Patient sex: F
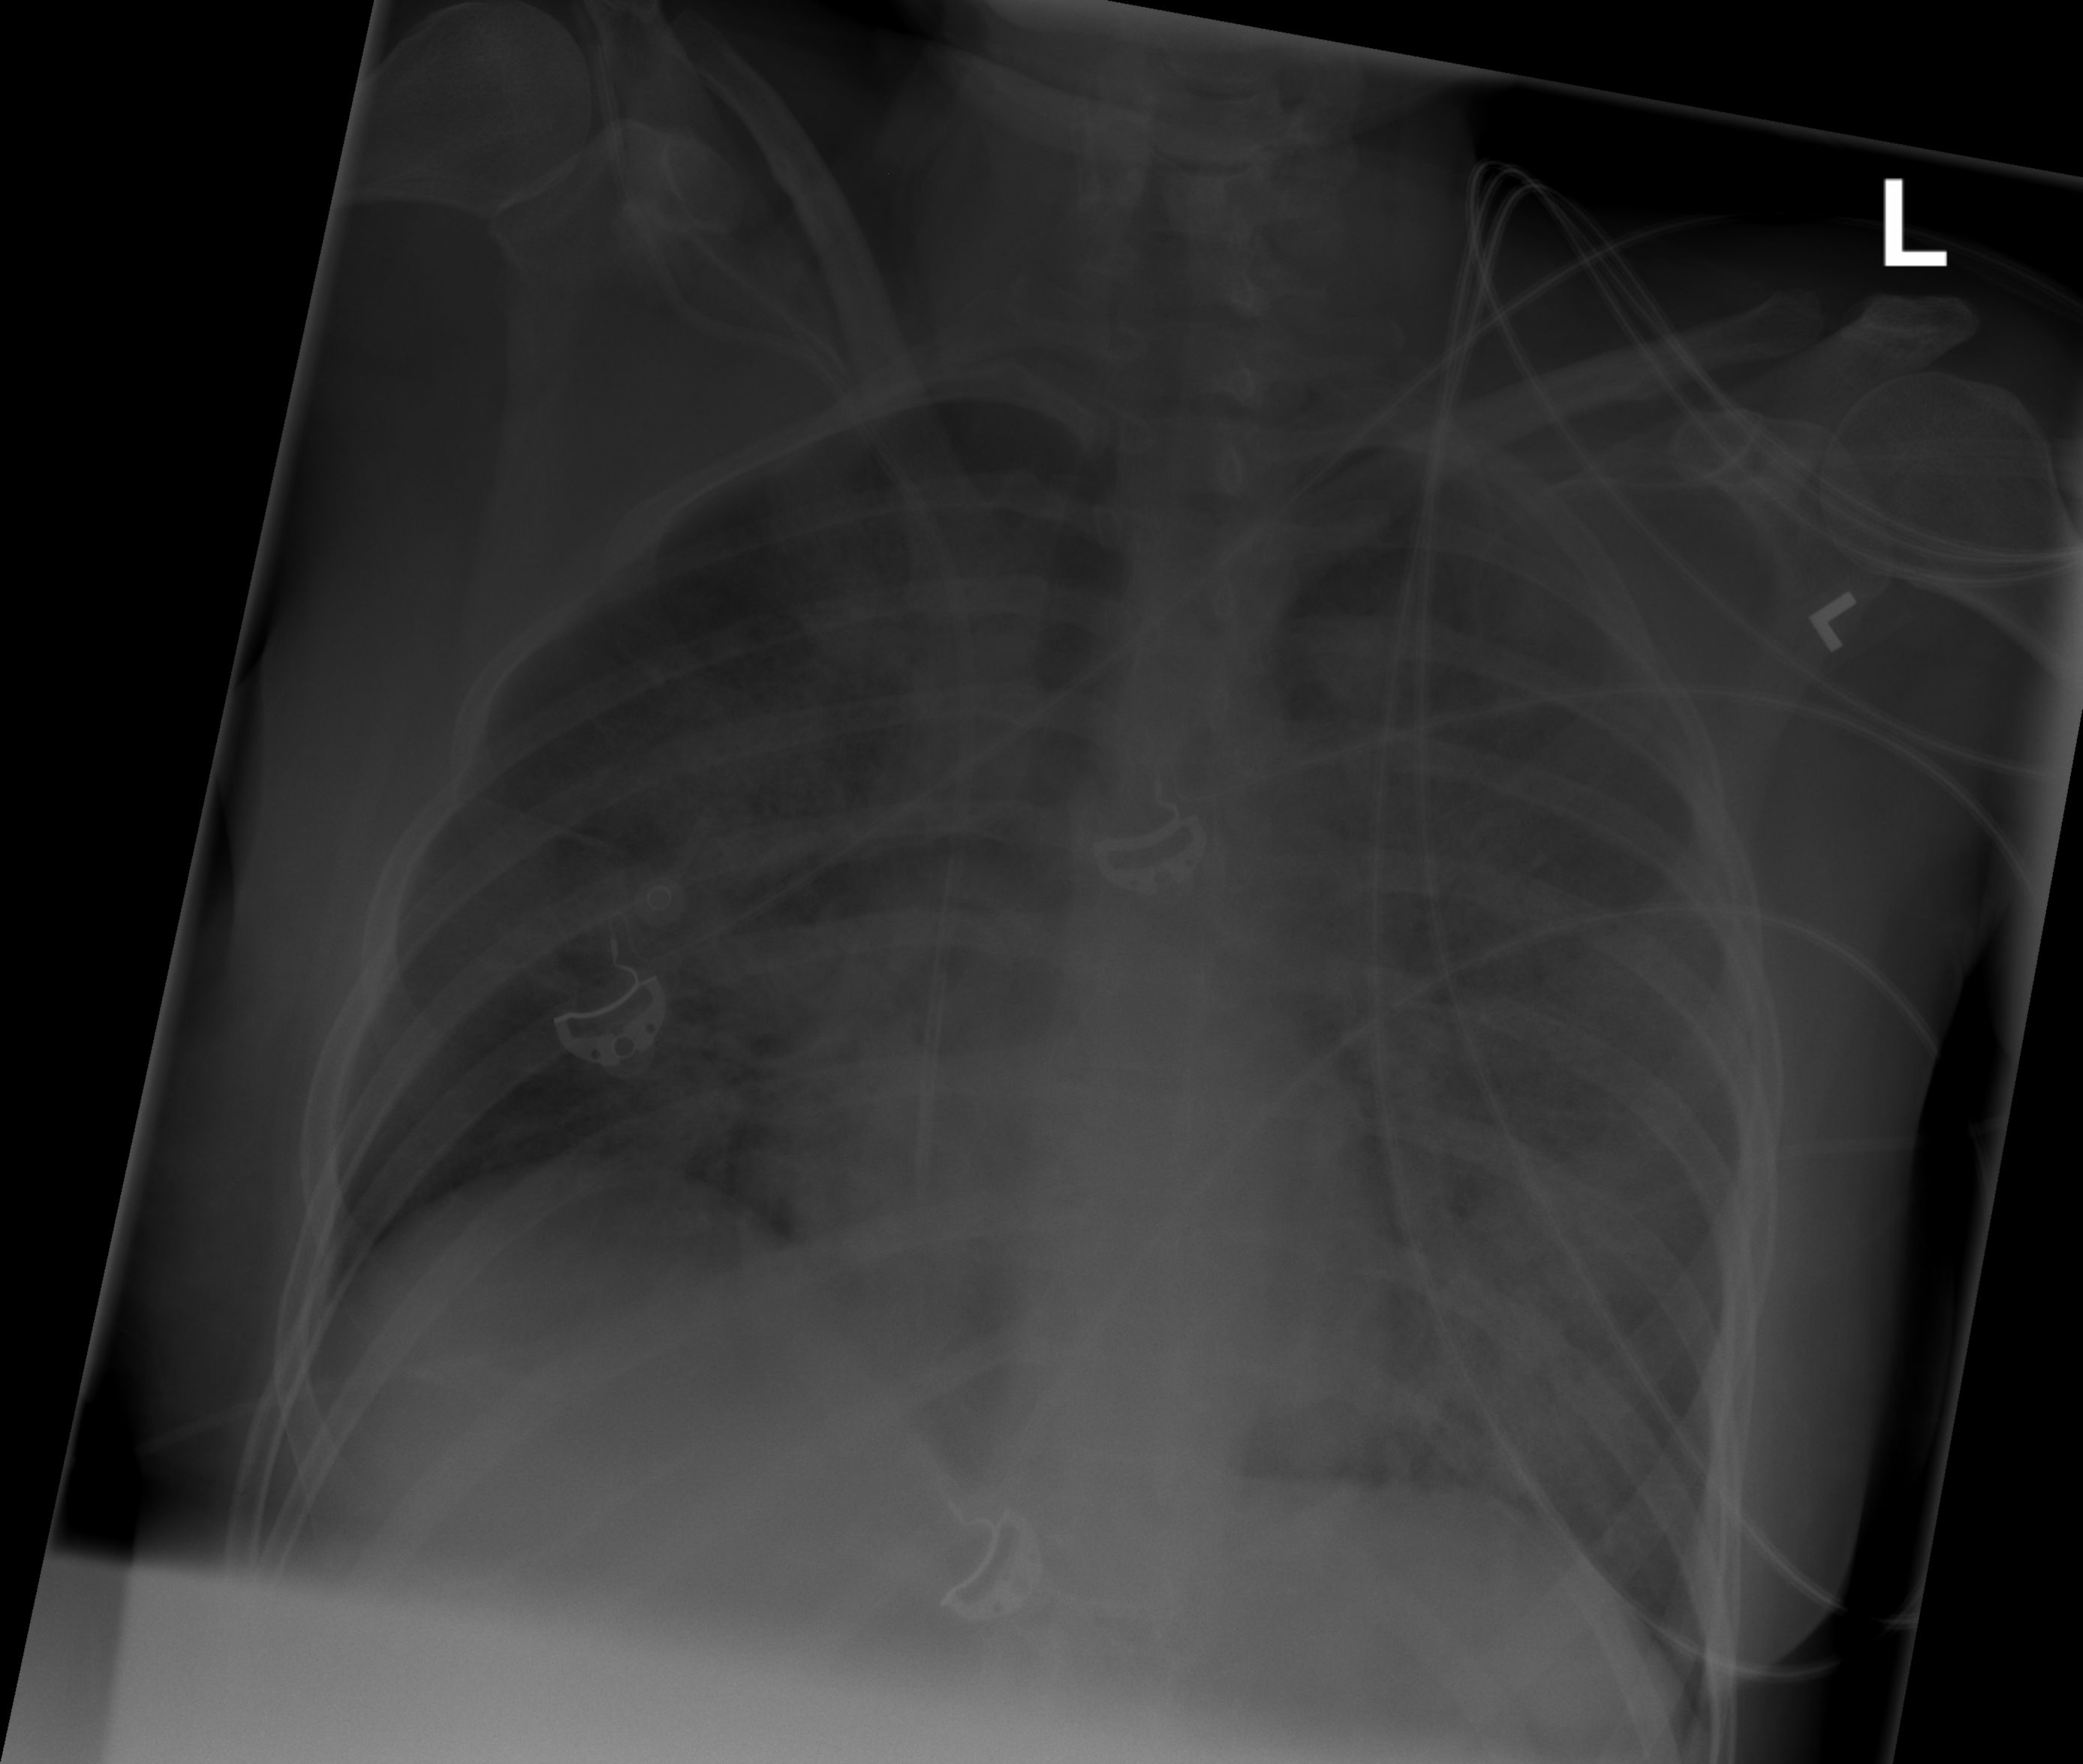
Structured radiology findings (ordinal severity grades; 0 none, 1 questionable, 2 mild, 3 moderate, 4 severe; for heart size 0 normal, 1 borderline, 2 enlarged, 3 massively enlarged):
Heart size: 0
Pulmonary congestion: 0
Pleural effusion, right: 0
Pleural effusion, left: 0
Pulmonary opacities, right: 3
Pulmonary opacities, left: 3
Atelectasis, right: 2
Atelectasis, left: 0